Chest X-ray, AP view. Patient: 70 years old, sex M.
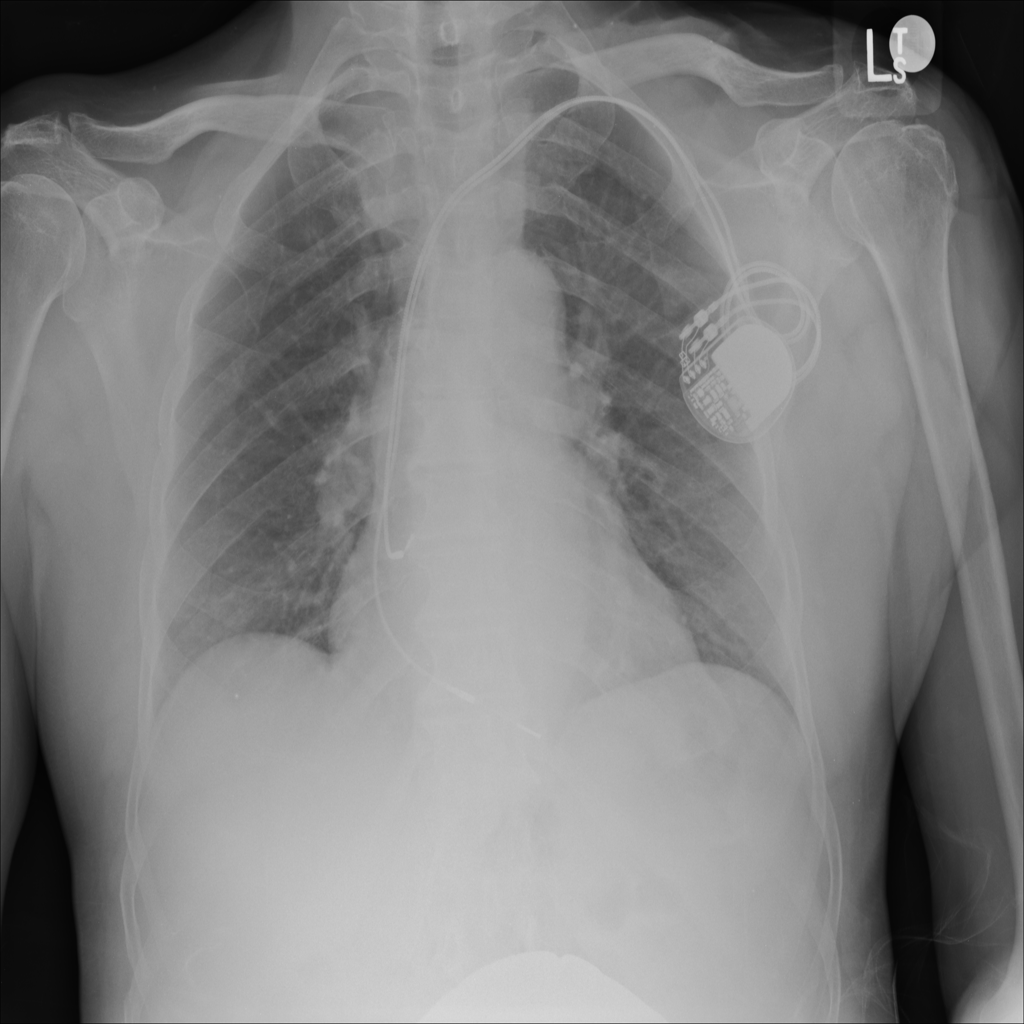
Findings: No Finding